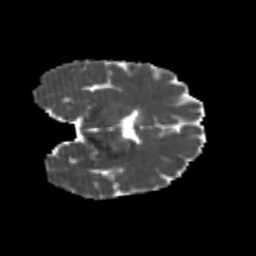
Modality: MD
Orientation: coronal
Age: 25
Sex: female
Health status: healthy
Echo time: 0.074 s